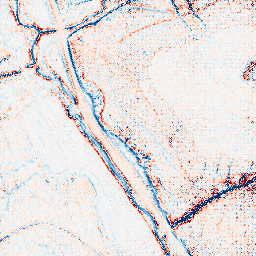
Category: edge_preserving
Decomposition family: bilateral
Decomposition parameters: d: 9
sigma_color: 50
sigma_space: 100
Upsampling method: regularized
Upsampling parameters: scale: 4
lambda_reg: 0.1
Upsampling scale: 4